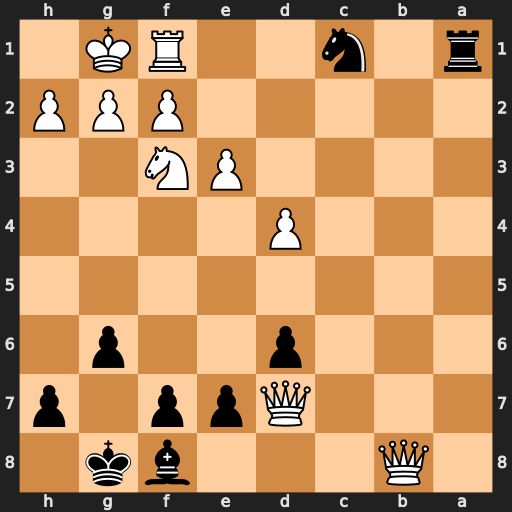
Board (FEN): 1Q3bk1/3Qpp1p/3p2p1/8/3P4/4PN2/5PPP/r1n2RK1
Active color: b
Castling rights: -
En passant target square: -
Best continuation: Ne2+ Kh1 Rxf1+ Ng1 Rxg1#